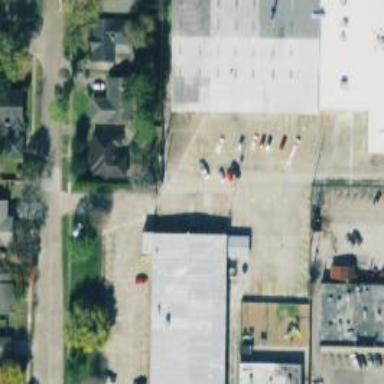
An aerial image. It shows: Building used for roller skating.